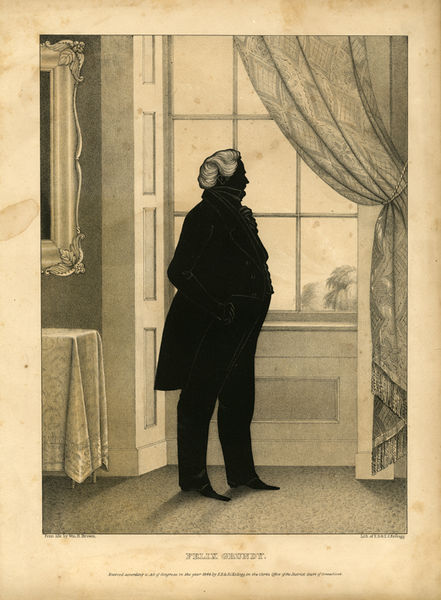
Titel: Felix Grundy (from Folio of Silhouettes of Famous Men)
Künstler: Edmund Burke Kellogg
Standort: Amherst (Massachusetts, USA)
Institution: Mead Art Museum, Amherst College
Schlagwörter: curtain, curtains, hands, king, men, palace, white, window, black, carpet, dark, face, gray, grey, hair, interior, nose, old, painting, portrait, room, table, wall, yellow, felix, mirror, picture, print, floor, palm, hand, profile, sad, man, tree, ear, head, house, eyes, male, suit, uniform, side, view, drawing, frame, shadow, coat, mouth, monochrome, sketch, jacket, writing, rope, tie, drape, person, human, leaves, pose, manor, pants, pocket, shoes, thinking, engraving, home, fingers, figure, lips, stare, paint, leave, gentleman, tablecloth, black white, page, standing, text, big, potrait, washington, silhouette, sepia, europe, wig, melancholy, fat, colonial, aristocrat, negative, plantation, brows, blinds, older, picture frame, white hair, guy, far, black man, sir, president, silouhette, benjamin, black figure, siluette, gentelman, sillhoute, hig, sideview, welth, grundt, aristocat, 800, felix grundt, hands\, curtaint, bllack